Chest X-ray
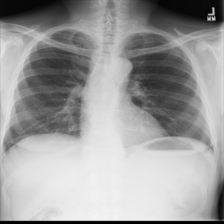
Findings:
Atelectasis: negative
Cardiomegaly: negative
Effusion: negative
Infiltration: negative
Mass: negative
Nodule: negative
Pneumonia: negative
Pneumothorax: negative
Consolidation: negative
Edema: negative
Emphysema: negative
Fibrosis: negative
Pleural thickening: negative
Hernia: negative